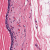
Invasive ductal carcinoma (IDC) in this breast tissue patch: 0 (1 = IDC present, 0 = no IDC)